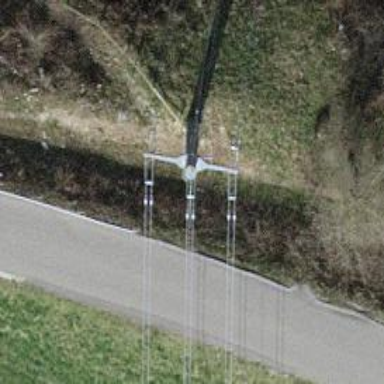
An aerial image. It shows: Three power lines with cables.